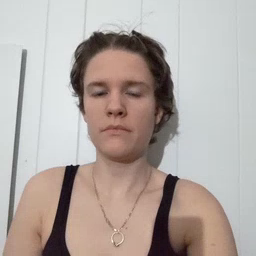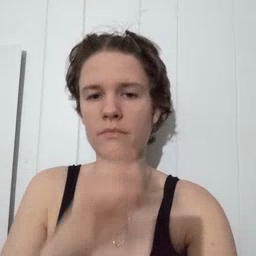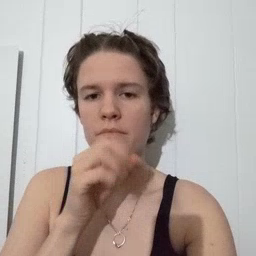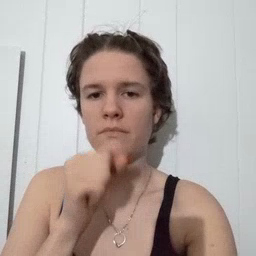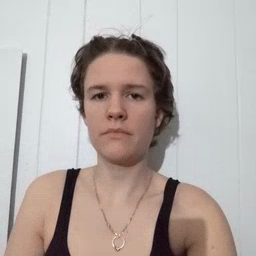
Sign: orange